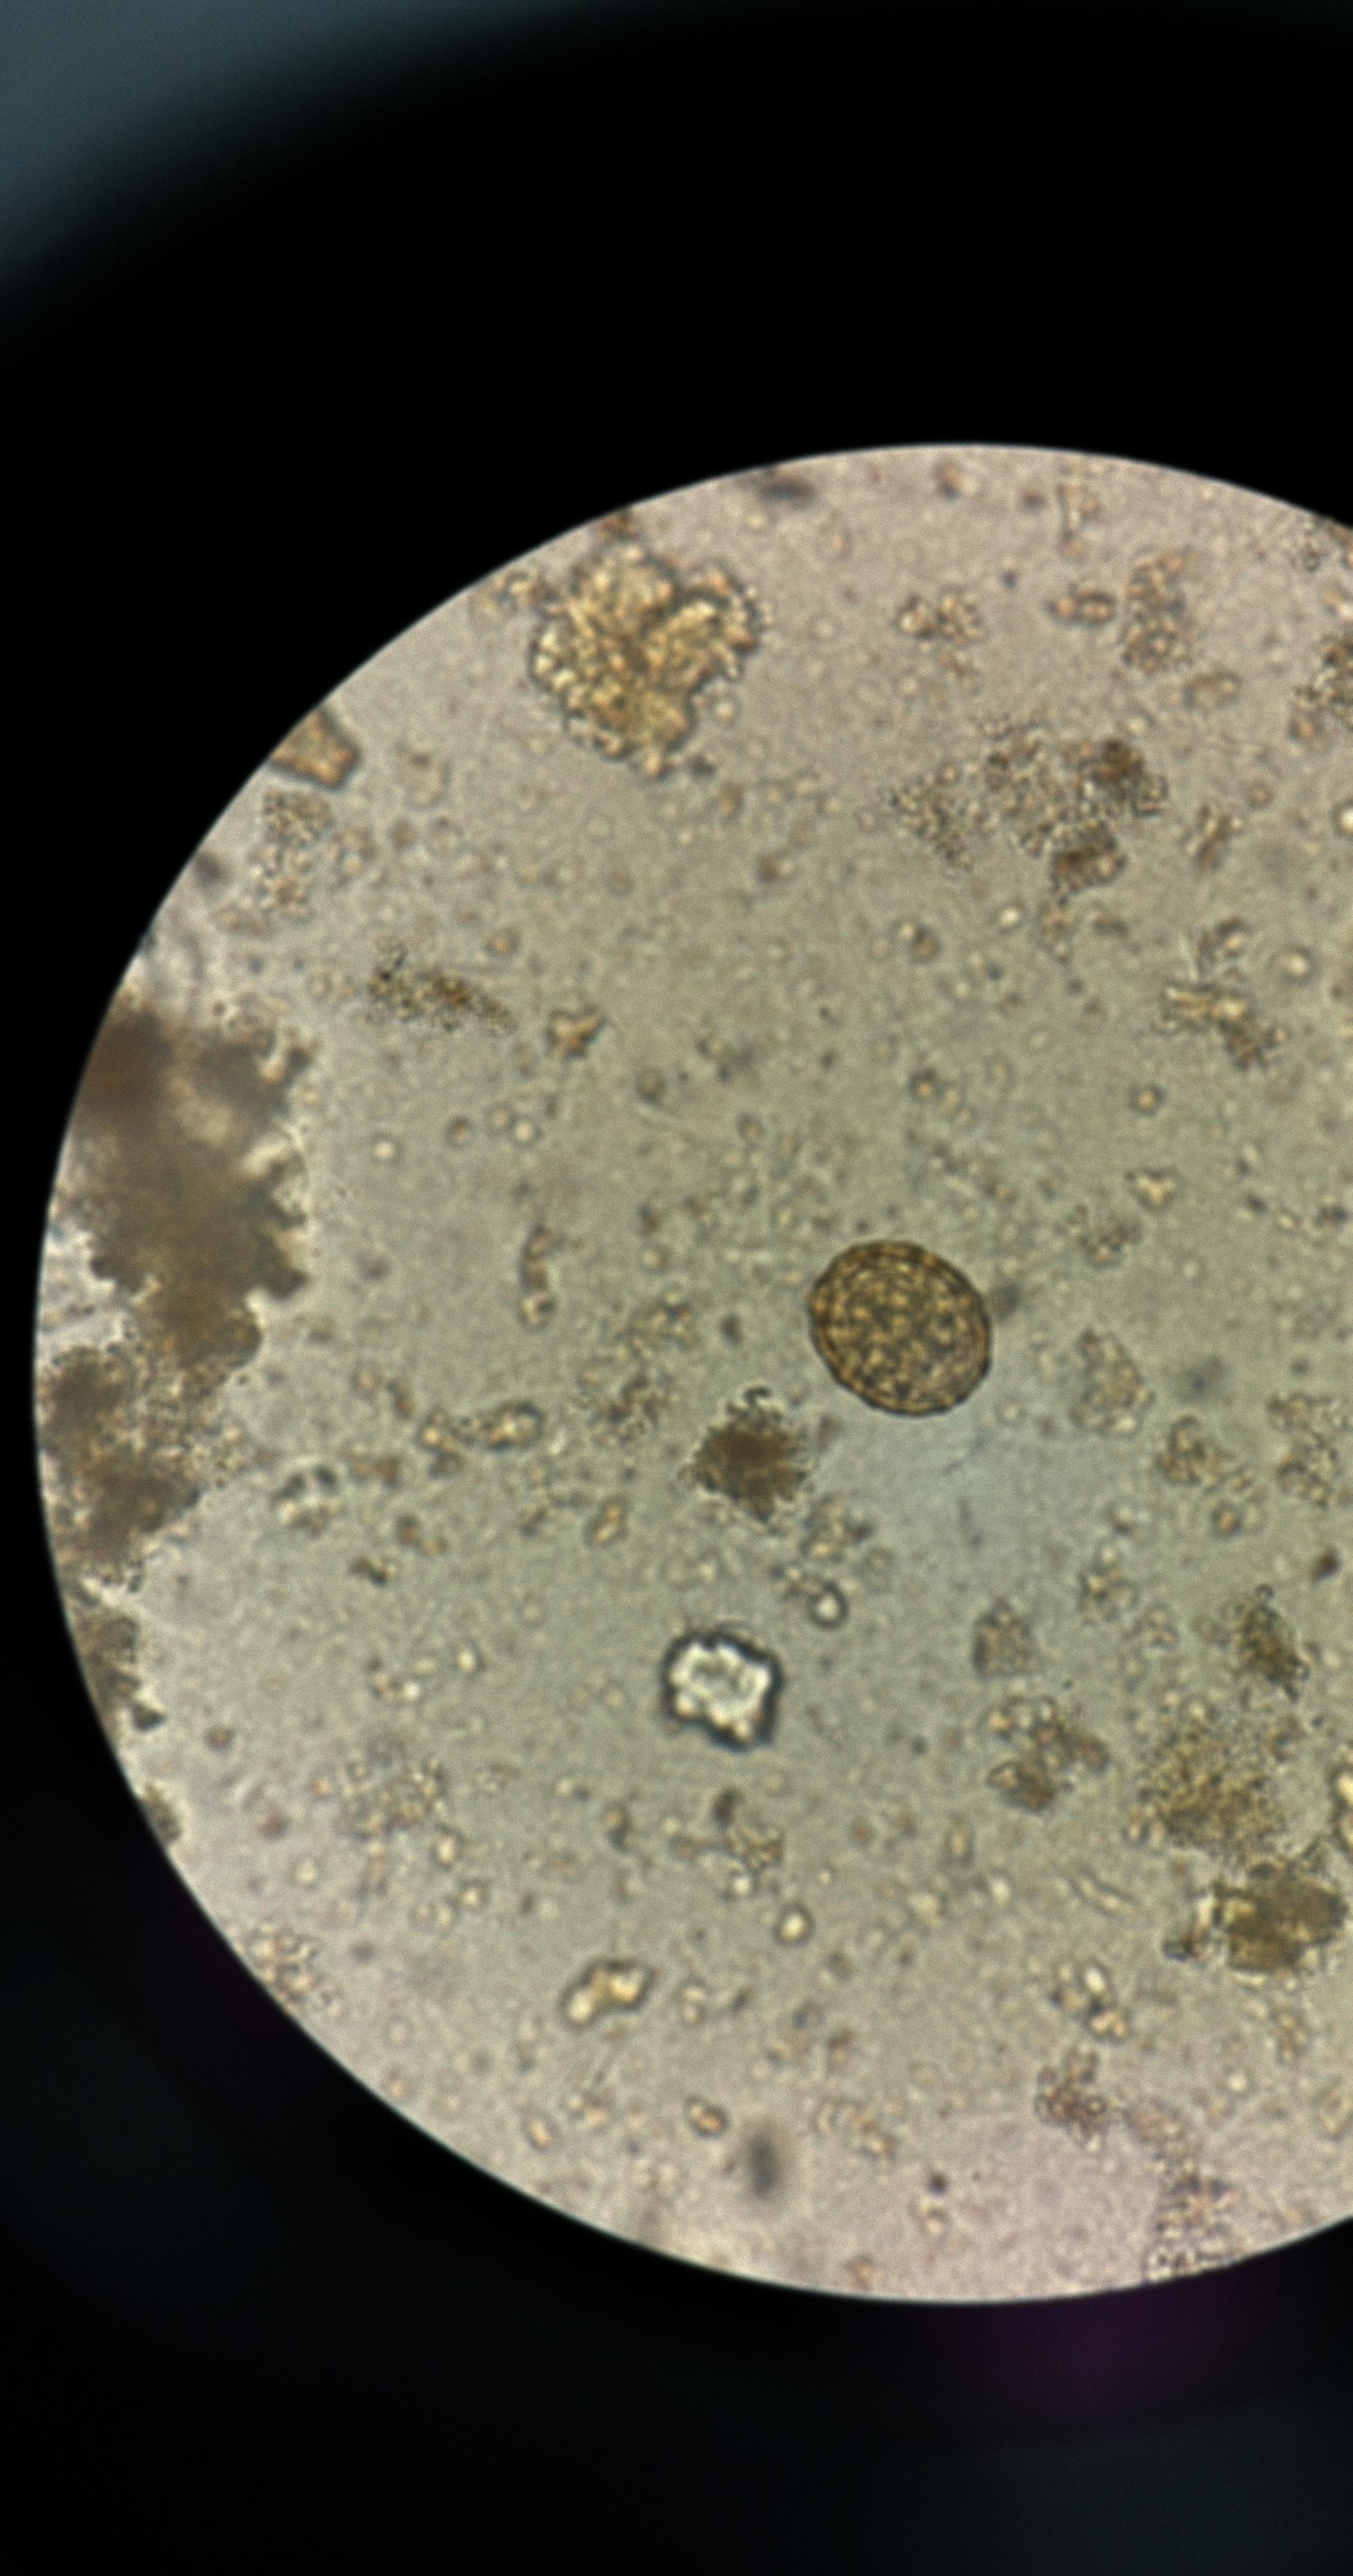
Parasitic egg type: Ascaris lumbricoides